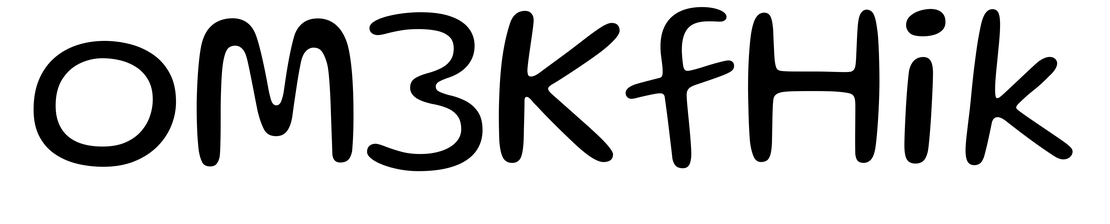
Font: Gluten_Light